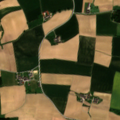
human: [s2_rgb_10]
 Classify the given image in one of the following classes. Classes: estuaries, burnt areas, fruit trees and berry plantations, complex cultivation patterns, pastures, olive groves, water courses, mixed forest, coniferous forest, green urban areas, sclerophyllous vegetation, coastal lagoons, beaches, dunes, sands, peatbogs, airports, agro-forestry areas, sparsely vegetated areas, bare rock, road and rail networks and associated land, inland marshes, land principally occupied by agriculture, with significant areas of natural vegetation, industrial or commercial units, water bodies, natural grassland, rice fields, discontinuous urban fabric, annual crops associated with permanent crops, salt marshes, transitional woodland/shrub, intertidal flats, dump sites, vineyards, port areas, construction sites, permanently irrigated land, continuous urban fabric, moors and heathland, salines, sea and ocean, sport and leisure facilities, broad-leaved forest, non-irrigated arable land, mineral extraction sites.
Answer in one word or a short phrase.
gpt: non-irrigated arable land, complex cultivation patterns, land principally occupied by agriculture, with significant areas of natural vegetation